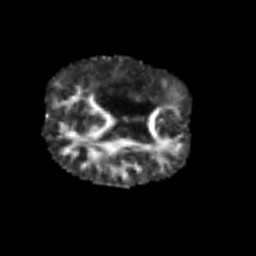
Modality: FA
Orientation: axial
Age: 57
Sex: male
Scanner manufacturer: siemens
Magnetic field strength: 3 T
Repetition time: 6.1 s
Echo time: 0.101 s